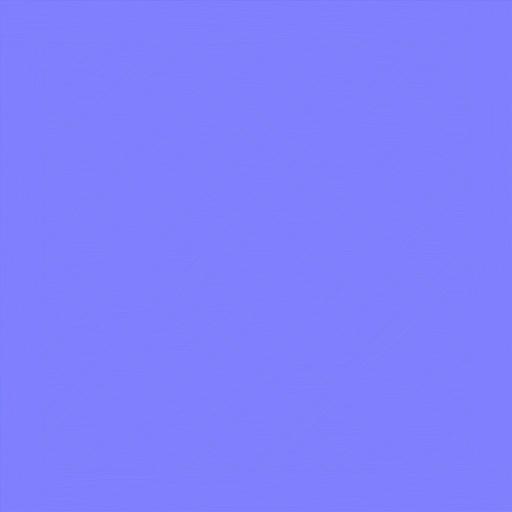
floor flooring parquet versailles wood